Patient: sex M, age 71
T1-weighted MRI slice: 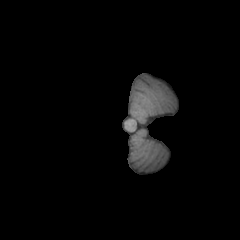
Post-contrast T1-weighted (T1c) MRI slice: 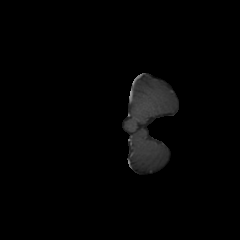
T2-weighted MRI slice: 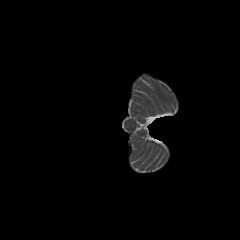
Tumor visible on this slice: no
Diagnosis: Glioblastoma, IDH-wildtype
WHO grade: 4